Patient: sex F, age 34
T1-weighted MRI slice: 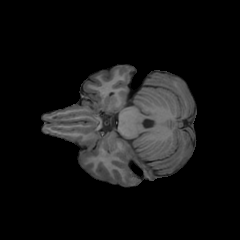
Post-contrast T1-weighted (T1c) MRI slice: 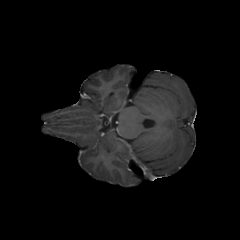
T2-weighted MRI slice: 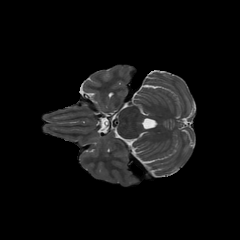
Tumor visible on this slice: no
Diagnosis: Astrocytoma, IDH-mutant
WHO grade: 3